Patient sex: F
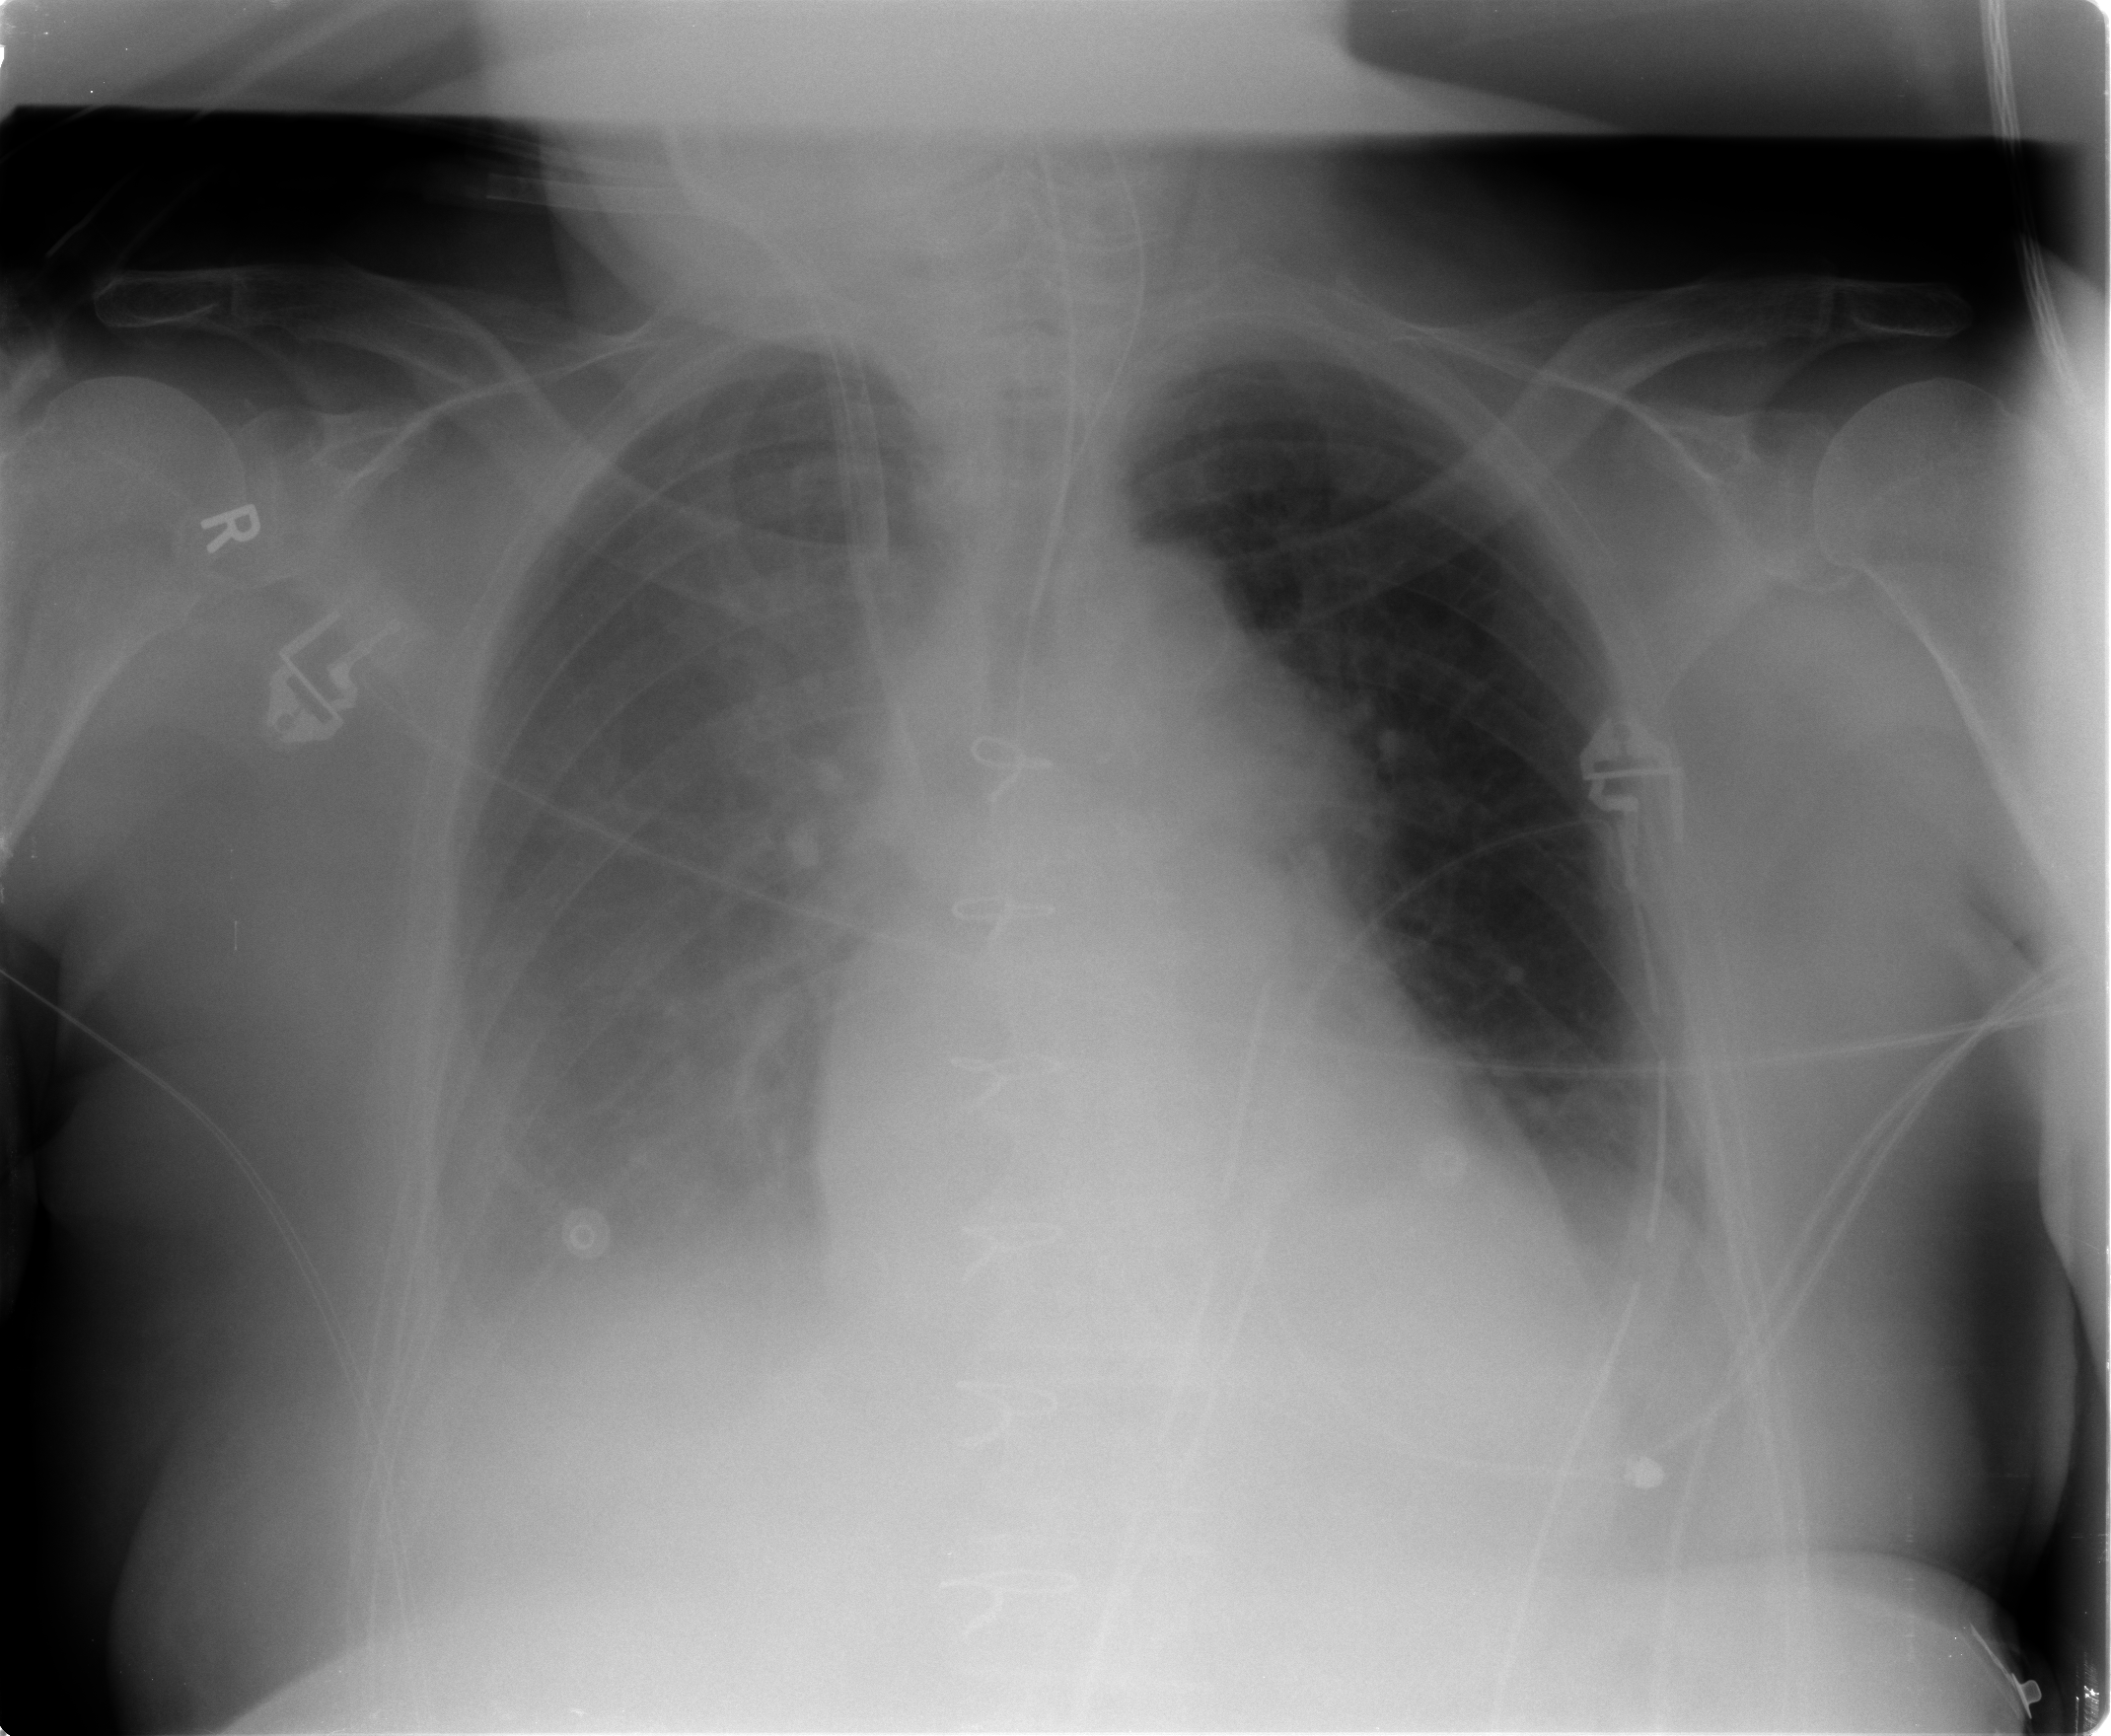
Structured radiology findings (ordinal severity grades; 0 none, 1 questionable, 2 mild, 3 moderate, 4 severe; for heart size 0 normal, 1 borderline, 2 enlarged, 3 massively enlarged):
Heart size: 0
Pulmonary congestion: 2
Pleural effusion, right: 3
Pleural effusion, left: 2
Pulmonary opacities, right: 0
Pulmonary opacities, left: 0
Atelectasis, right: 0
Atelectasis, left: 0